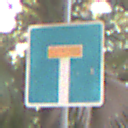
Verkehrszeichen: Sackgasse
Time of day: MorningAfternoon
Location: Outdoor (Suburban)
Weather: PartlyCloudy
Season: NotSpecified
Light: Natural